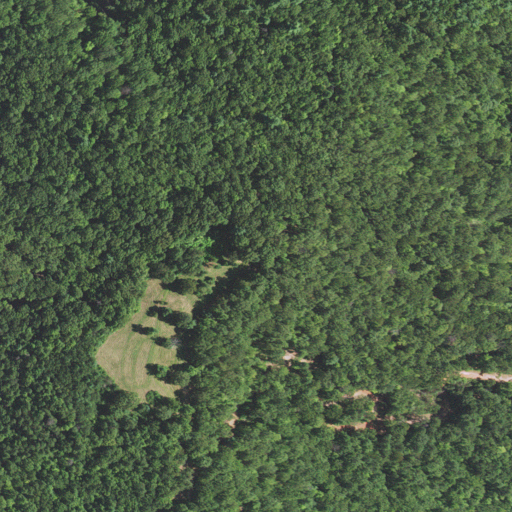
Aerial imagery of mountain in North Carolina named Huffman Mountain containing deciduous forest, mixed forest, shrub, and evergreen forest